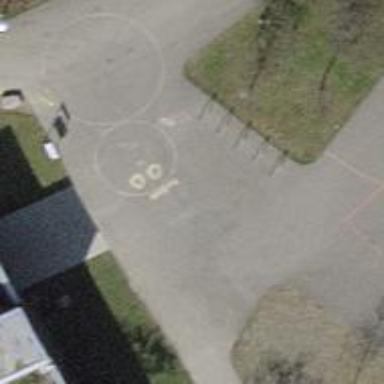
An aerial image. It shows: Bicycle parking area with stands available.